Question: Using python 2.7.5. All databases and tables are

My code looks like that:
'''
import MySQLdb as mdb
import urllib2
import sys
import logging
logging.basicConfig(level=logging.INFO)
from bs4 import BeautifulSoup as BS
con = mdb.connect('loclhost', 'root', '', 'mydb');
cur = con.cursor()
cur.execute('SET NAMES utf8;')
cur.execute('SET CHARACTER SET utf8;')
cur.execute('SET character_set_connection=utf8;')
with con:
...
sql_insert = """INSERT INTO Teams (name, category, countryId) VALUES (%s, 1, %s)"""
cursor = con.cursor()
try:
affected_count = cursor.execute(sql_insert, (name, id)) <<< this line
con.commit()
except mdb.IntegrityError:
logging.warn("failed to insert values %s, %s", name, id)
finally:
cursor.close()
...
con.close()
'''
Getting error message:
> "UnicodeEncodeError: 'latin-1' codec can't encode character u's'
in position 2: ordinal not in range(256)"
line marked above. What am i doing wrong?
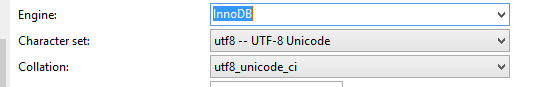
Answer: Try:
'''
con = mdb.connect('loclhost', 'root', '', 'mydb',
use_unicode=True, charset='utf8')
'''
---
Here is a demonstration showing that it works:
If you do not use 'use_unicode=True' with the following setup, you get a UnicodeEncodeError:
'''
import MySQLdb
import config
def setup_charset(cursor, typ='latin1'):
sql = 'DROP TABLE IF EXISTS foo'
cursor.execute(sql)
sql = ''' CREATE TABLE 'foo' (
'fooid' int(11) NOT NULL AUTO_INCREMENT,
'bar' varchar(30),
'baz' varchar(30),
PRIMARY KEY ('fooid')) DEFAULT CHARSET={t}
'''.format(t=typ)
cursor.execute(sql)
sql = 'INSERT INTO foo (bar,baz) VALUES (%s,%s)'
connection = MySQLdb.connect(
host=config.HOST, user=config.USER,
passwd=config.PASS, db='test')
cursor = connection.cursor()
setup_charset(cursor, typ='utf8')
sql = u'INSERT INTO foo (bar,baz) VALUES (%s,%s)'
try:
cursor.execute(sql, [u'Jose Beitrage', u''])
except UnicodeEncodeError as err:
# You get this error if you don't use
# (use_unicode=True, charset='utf8') see below.
print(err)
'''
raises the exception:
'''
'latin-1' codec can't encode character u'' in position 0: ordinal not in range(256)
'''
While, if you do use 'use_unicode=True', you can insert unicode with no error:
'''
connection = MySQLdb.connect(
host=config.HOST, user=config.USER,
passwd=config.PASS, db='test',
use_unicode=True,
charset='utf8')
cursor = connection.cursor()
cursor.execute(sql, ['Jose Beitrage', ''])
cursor.execute('SELECT * from foo')
for row in cursor:
print(u'{} {}'.format(*row[1:]))
'''
prints
'''
Jose Beitrage
'''